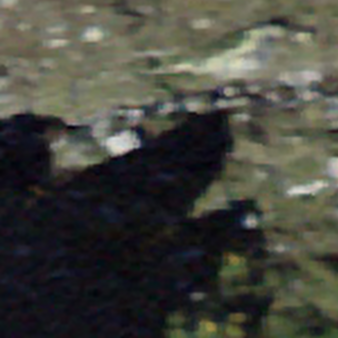
Label: other